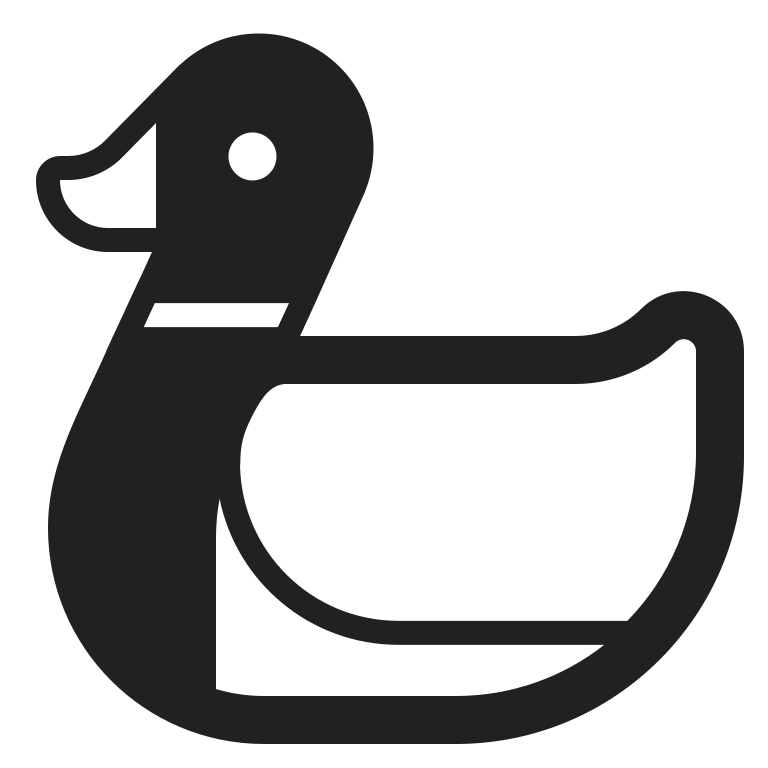
duck high contrast